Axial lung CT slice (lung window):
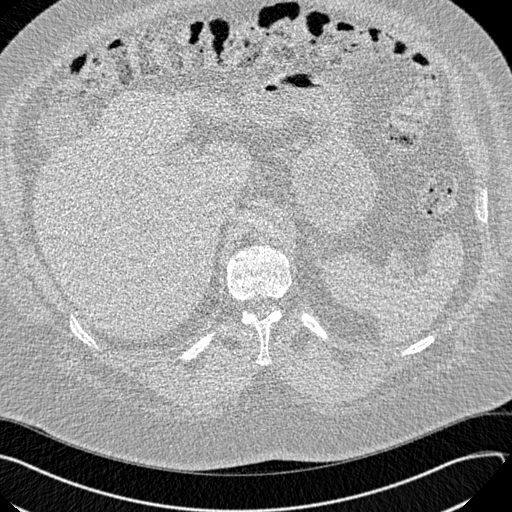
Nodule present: no